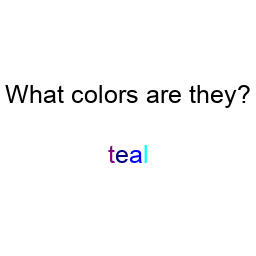
Color: purple, navy, blue, cyan
Color name shown: teal
Background color: white
Question text color: black